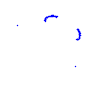
Particle: kaon